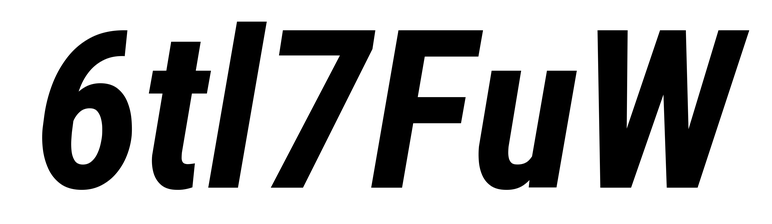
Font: Roboto-Italic_Condensed_Bold_Italic